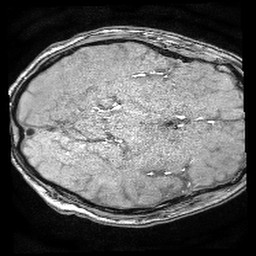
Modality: angio
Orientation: axial
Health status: ill
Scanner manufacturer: philips
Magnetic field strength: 3 T
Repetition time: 0.023 s
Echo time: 0.003454 s